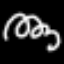
Label: squiggle